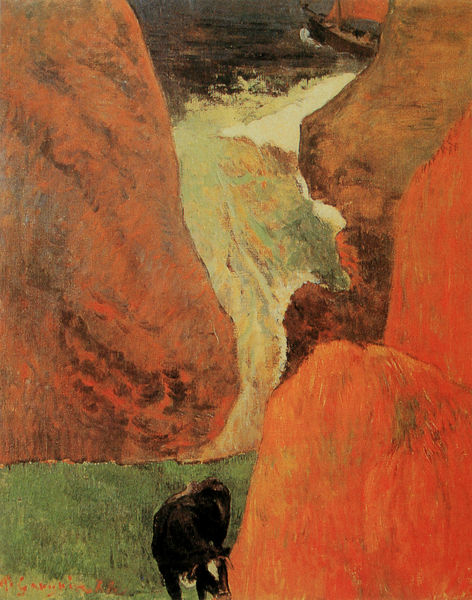
Titel: Seestück mit Kuh oder Über dem Abgrund
Künstler: Paul Gauguin
Standort: Paris
Institution: Musée des Arts Décoratifs
Schlagwörter: berg, blau, dunkel, felsen, gemälde, gestein, himmel, meer, wasser, weiß, fluss, grün, landschaft, ocker, see, ufer, bewegung, blumen, braun, grau, orange, schwarz, gras, hund, rasen, rot, schnee, tier, wiese, expressionismus, flächig, hochformat, stein, steine, horn, bach, feld, hügel, vieh, weide, gewässer, pflanzen, rosa, tal, wasserfall, boot, pferd, blesse, ornage, spanien, gischt, küste, schiff, segel, segelboot, welle, wellen, mast, moderne, segelschiff, abhang, heu, abstrakt, berge, fels, fläche, flächen, gebirge, gletscher, klippen, modern, grasen, kuh, rind, alm, linien, schlucht, van gogh, bug, strömung, sturzbach, abfahrt, brandung, woge, wogen, essen, ozean, segler, schaf, moses, riff, alpen, paul, form, mohn, stierkampf, gaugin, fressen, rotes tuch, euter, hörner, ochse, stier, bergwiese, alp, seegel, angeschnitten, marc, elephant, alpenglühen, mulde, fles, sinai, wollen, gaughin, buk, fekd, 1880, gebirgslandsachaft